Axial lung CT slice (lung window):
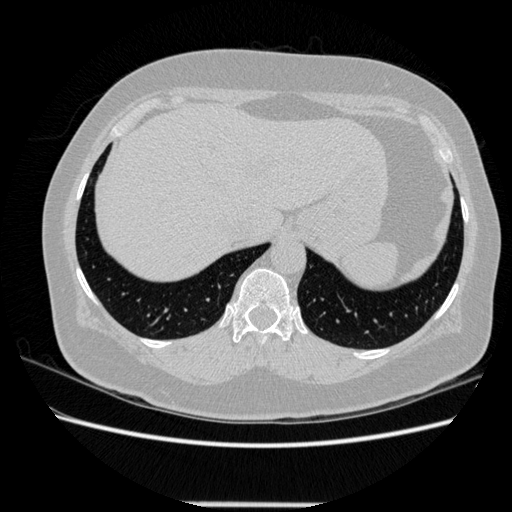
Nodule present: no